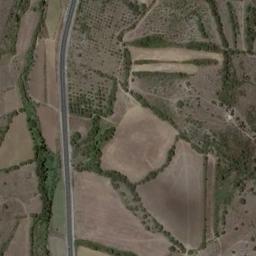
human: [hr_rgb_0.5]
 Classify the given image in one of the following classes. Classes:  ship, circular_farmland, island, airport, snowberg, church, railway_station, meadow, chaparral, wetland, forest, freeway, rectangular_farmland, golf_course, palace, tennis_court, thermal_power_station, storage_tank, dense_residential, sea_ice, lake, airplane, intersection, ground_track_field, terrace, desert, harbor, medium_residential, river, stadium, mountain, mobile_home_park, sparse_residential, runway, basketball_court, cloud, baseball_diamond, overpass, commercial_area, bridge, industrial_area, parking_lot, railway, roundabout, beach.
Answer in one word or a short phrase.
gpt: terrace